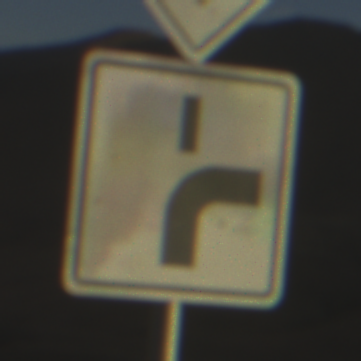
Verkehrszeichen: VerlaufVorfahrtsstrasse8
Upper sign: Vorfahrtsstrasse
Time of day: SunriseSunset
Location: Outdoor (Nature)
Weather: PartlyCloudy
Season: NotSpecified
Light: Natural